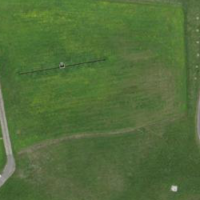
EUNIS habitat code: 57
Species observed at this site:
Tachybaptus ruficollis
Corvus corone
Motacilla cinerea
Cyanistes caeruleus
Anas platyrhynchos
Sturnus vulgaris
Emberiza citrinella
Anthus spinoletta
Dendrocopos major
Fringilla coelebs
Aegithalos caudatus
Gallinago gallinago
Sylvia atricapilla
Turdus merula
Columba palumbus
Phylloscopus collybita
Dryobates minor
Parus major
Erithacus rubecula
Milvus migrans
Milvus milvus
Turdus pilaris
Sitta europaea
Picus viridis
Motacilla alba